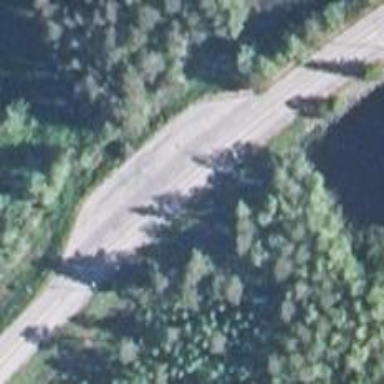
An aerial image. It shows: Rest area along the road.